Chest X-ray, AP view. Patient: 37 years old, sex F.
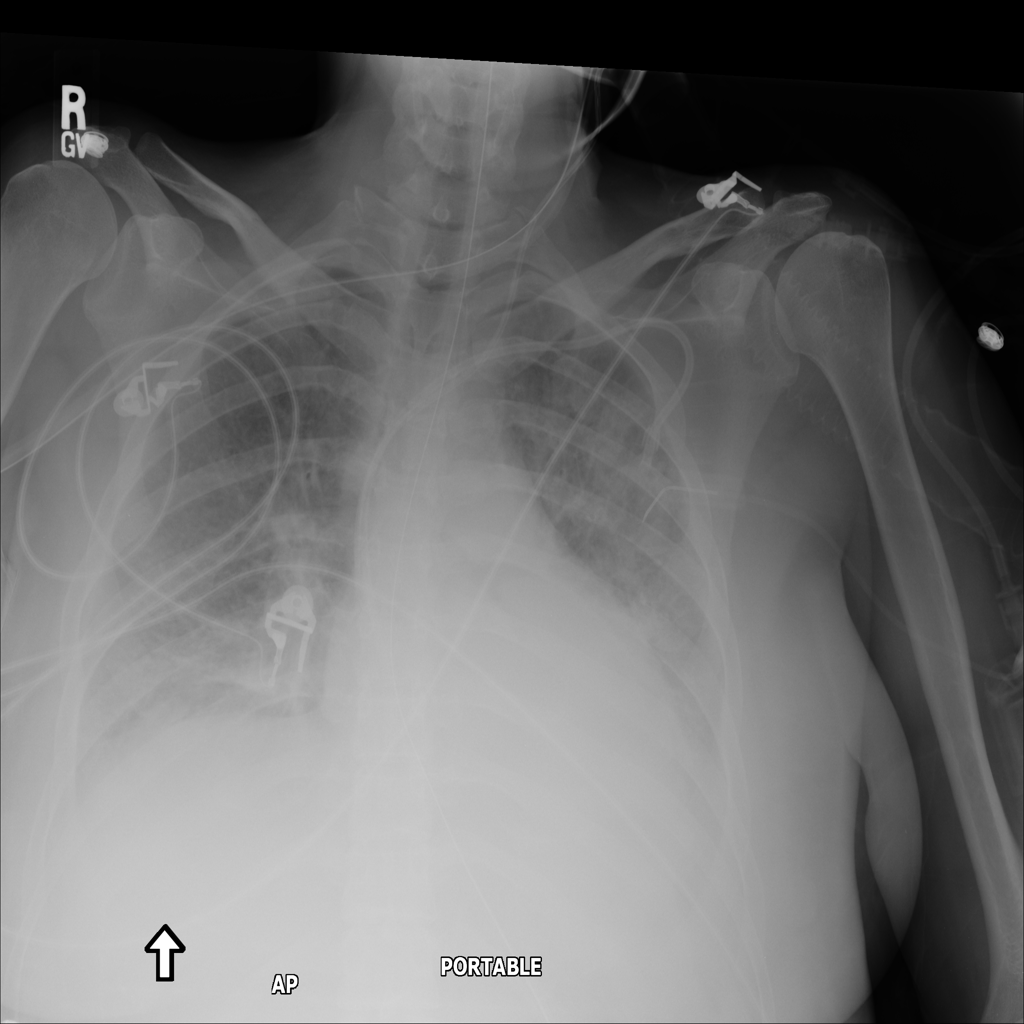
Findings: Edema